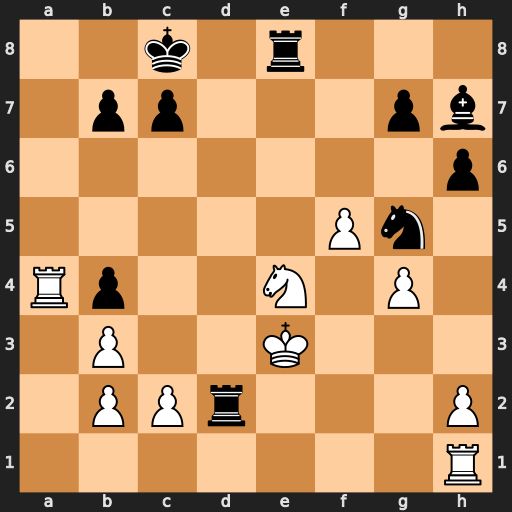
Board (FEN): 2k1r3/1pp3pb/7p/5Pn1/Rp2N1P1/1P2K3/1PPr3P/7R
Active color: w
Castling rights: -
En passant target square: -
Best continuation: Ra8+ Kd7 Rxe8